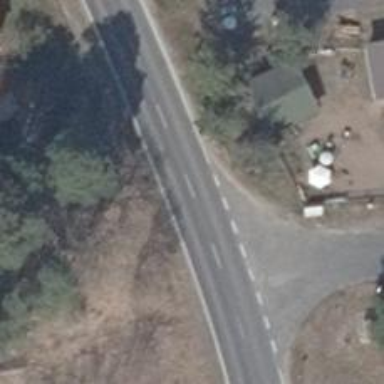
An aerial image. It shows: Secondary road with asphalt surface and lane markings.